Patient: sex F, age 56
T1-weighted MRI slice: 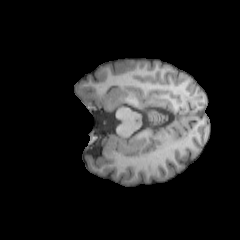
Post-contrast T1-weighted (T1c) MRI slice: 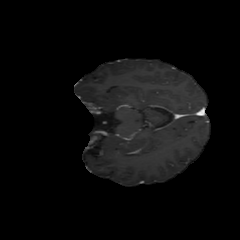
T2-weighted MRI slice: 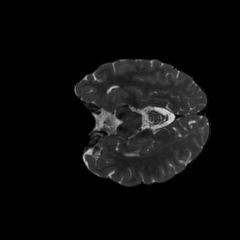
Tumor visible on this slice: no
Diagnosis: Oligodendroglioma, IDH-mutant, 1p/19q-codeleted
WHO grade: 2